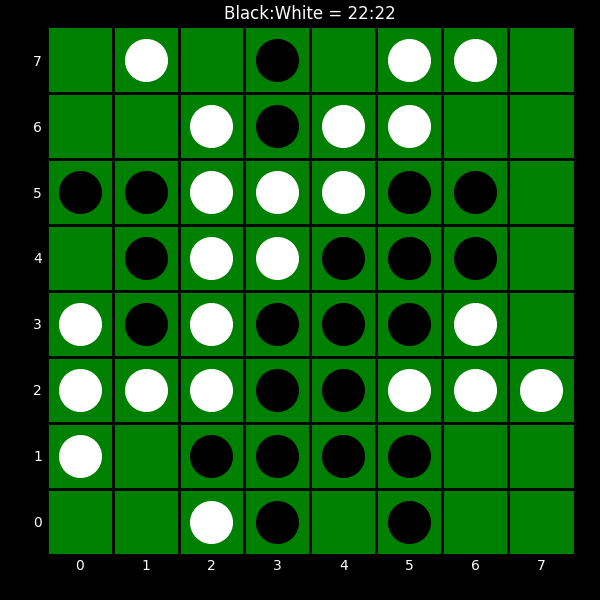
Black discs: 22
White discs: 22